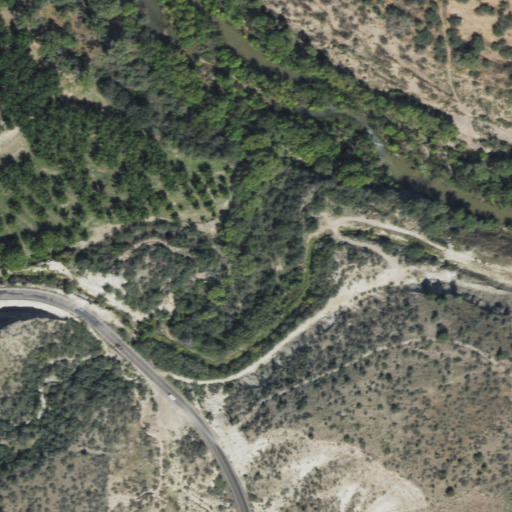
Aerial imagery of valley in Arizona named Ryal Canyon containing shrub, woody wetlands, pasture, low intensity development, cultivated crops, medium intensity development, and open water